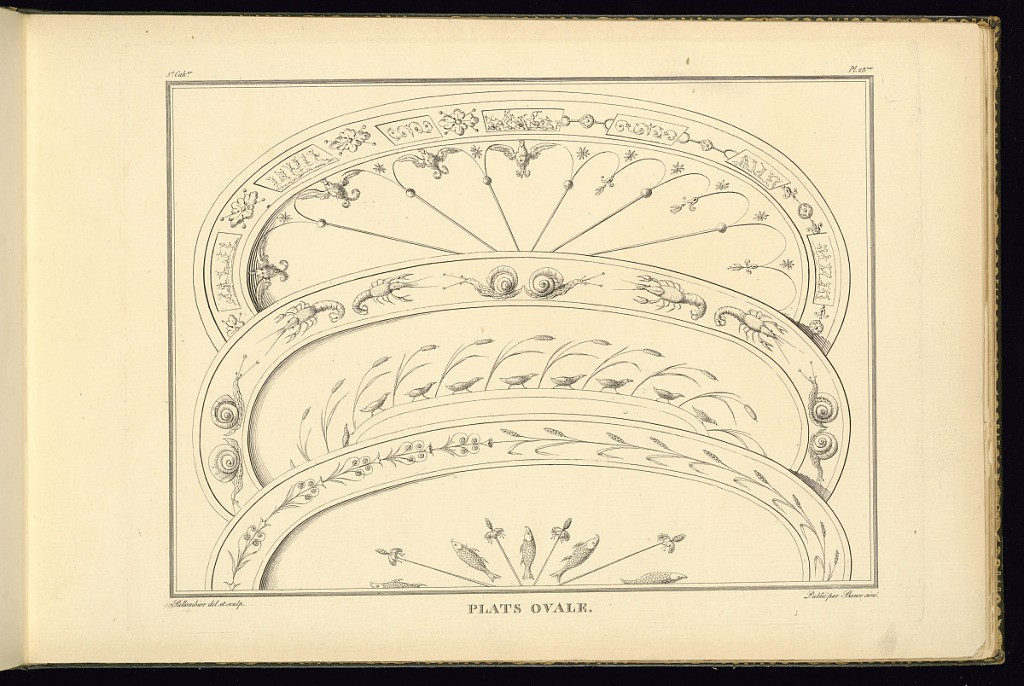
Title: PLATS OVALE
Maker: Henri Sallembier, French, ca. 1753 - 1820
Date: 1805
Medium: Etching on paper
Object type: Print
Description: Three designs for oval serving dishes with Empire style motifs. The plates are displayed overlapping, each with decoration in the center and decorative borders along the rims, featuring reeds, fleurons, rosettes, birds, fish, lobsters, snails, friezes with figures and ornament, and foliate scrolls. The plate is titled, signed, and numbered.